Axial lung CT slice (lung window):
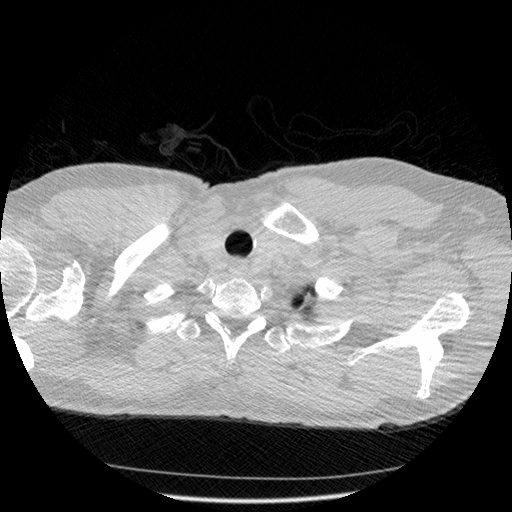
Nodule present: no